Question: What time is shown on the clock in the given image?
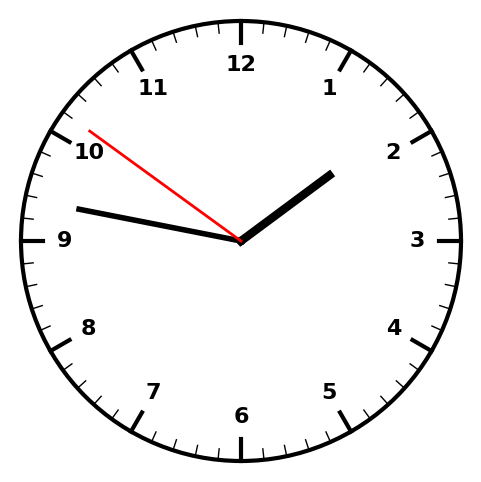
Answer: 01:46:51